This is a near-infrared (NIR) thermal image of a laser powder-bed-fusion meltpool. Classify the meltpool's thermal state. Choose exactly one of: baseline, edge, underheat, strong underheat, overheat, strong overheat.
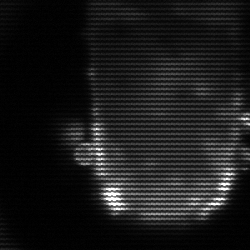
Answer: baseline